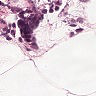
Metastatic tissue present: no